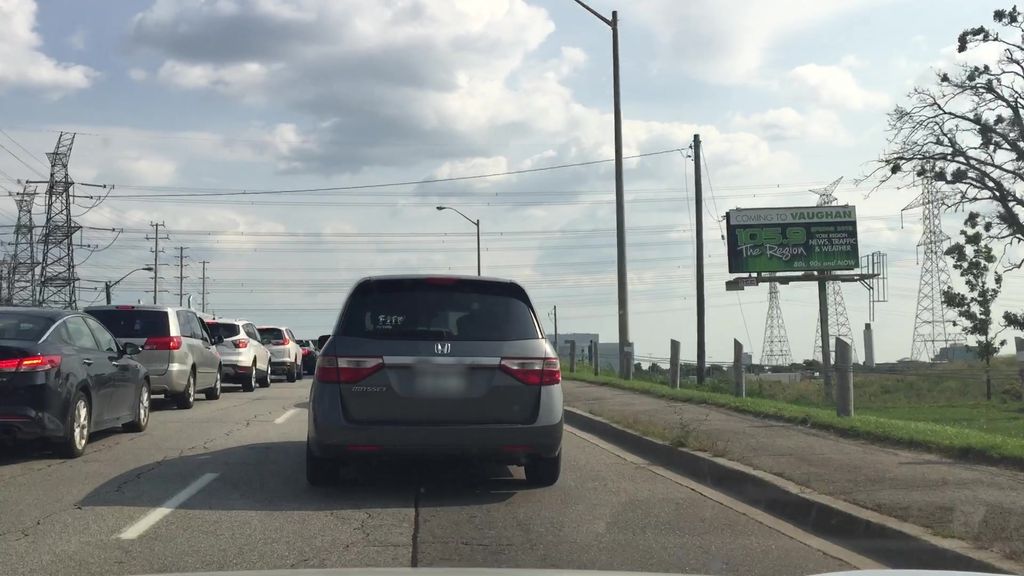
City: toronto